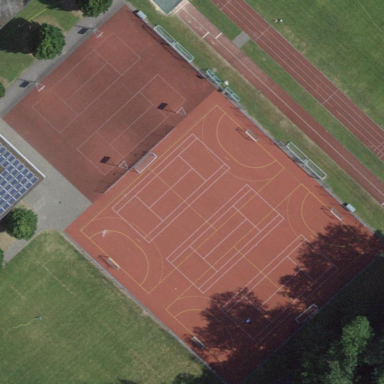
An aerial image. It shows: Multi-sport pitch with hard court surface.